Question: I am part of the development of a larger-scale Silverlight 4 project, where we will have a set of symbols that should be used across different parts of the GUI (see the example below).
These icons are made from multiple paths directly in Blend, and will be used, either singly or as different visual states in usercontrols (with the same icon used in more than one context). In order to facilitate changing the design of a single icon, and having it propagate throughout the application, what is the best way to store these?
I have tried creating styles from them (right click -> edit style..), but this only allows me to create an empty style, without any path data. manually putting the xaml code for the grid containing the paths into a dictionary hasn't helped either, what am I missing?
How do I save the path and style (colour, stroke, fill, etc) information in an easy way, preferably in a resource dictionary, so I can easily reuse them in usercontrols and elsewhere, while maintaining the easy updating?
Example of the icons I'm trying to reuse:

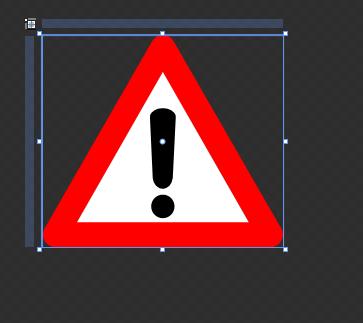
Answer: '''
<Style x:Key="MyIcon" TargetType="ContentControl">
<Setter Property="ContentTemplate">
<Setter.Value>
<DataTemplate>
<Path Stretch="Fill" Fill="Red" Data="F1 M 24,13C 27.1521,13 29.9945,14.3258 32,16.4501L 32,11L 35,14L 35,22L 27,22L 24,19L 29.5903,19C 28.217,17.4656 26.2212,16.5 24,16.5C 20.1969,16.5 17.055,19.3306 16.5661,23L 13.0448,23C 13.5501,17.3935 18.262,13 24,13 Z M 24,31.5C 27.8031,31.5 30.945,28.6694 31.4339,25L 34.9552,25C 34.4499,30.6065 29.738,35 24,35C 20.8479,35 18.0055,33.6742 16,31.5499L 16,37L 13,34L 13,26L 21,26L 24,29L 18.4097,29C 19.783,30.5344 21.7787,31.5 24,31.5 Z "/>
</DataTemplate>
</Setter.Value>
</Setter>
</Style>
'''
And then use style with contentcontrol type (or derivates):
'''
<ContentControl Style="{StaticResource MyIcon}" Width="20" Height="20" Grid.Row="0"/>
'''
All styles can be inside some resource dictionary:
This is quite informative article:
<URL>